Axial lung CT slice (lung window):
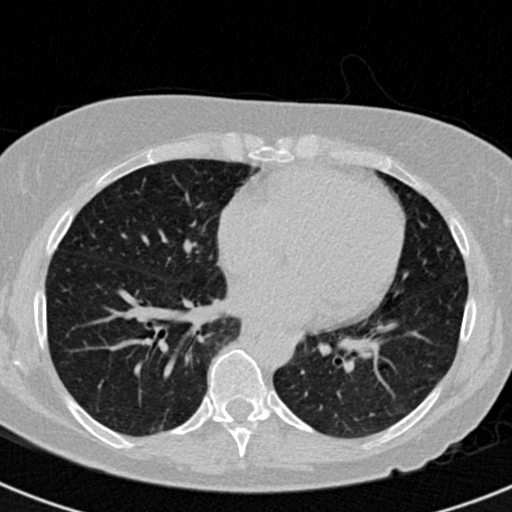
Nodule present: no